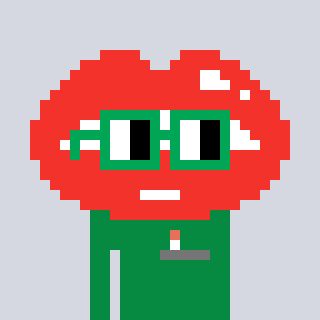
a pixel art character with square green glasses, a lips-shaped head and a green-colored body on a cool background